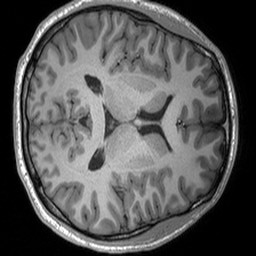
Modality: T1w
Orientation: axial
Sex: male
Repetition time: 1.95 s
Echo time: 0.026 s